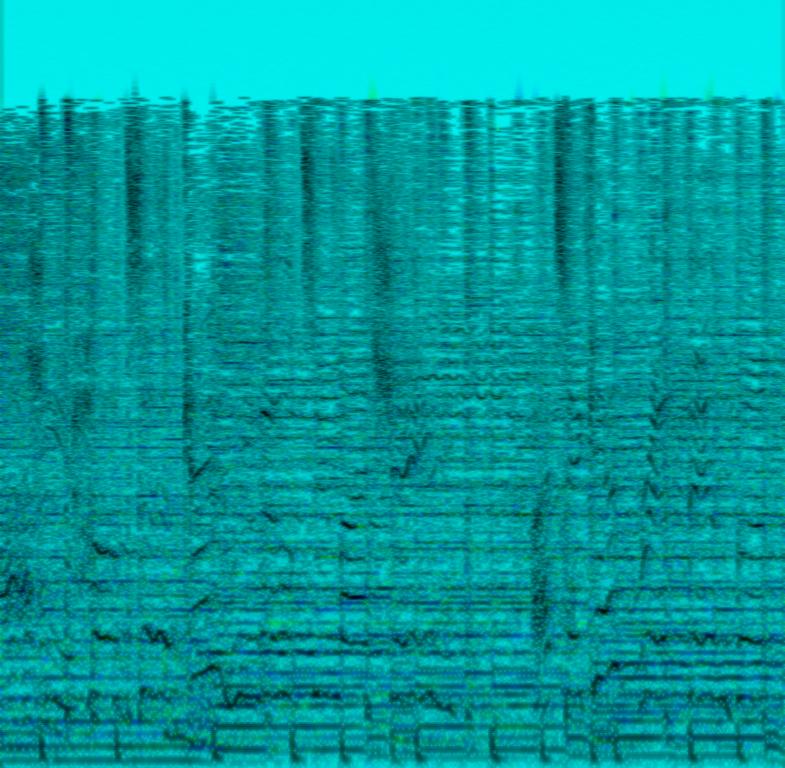
A male vocalist sings this romantic song. The tempo is medium fast with keyboard harmony, infectious drumming, steady bass lines and electronic guitar. The song is simple, mellow, tender, sentimental, emotional and mellow. This is a Romantic Soft Rock.